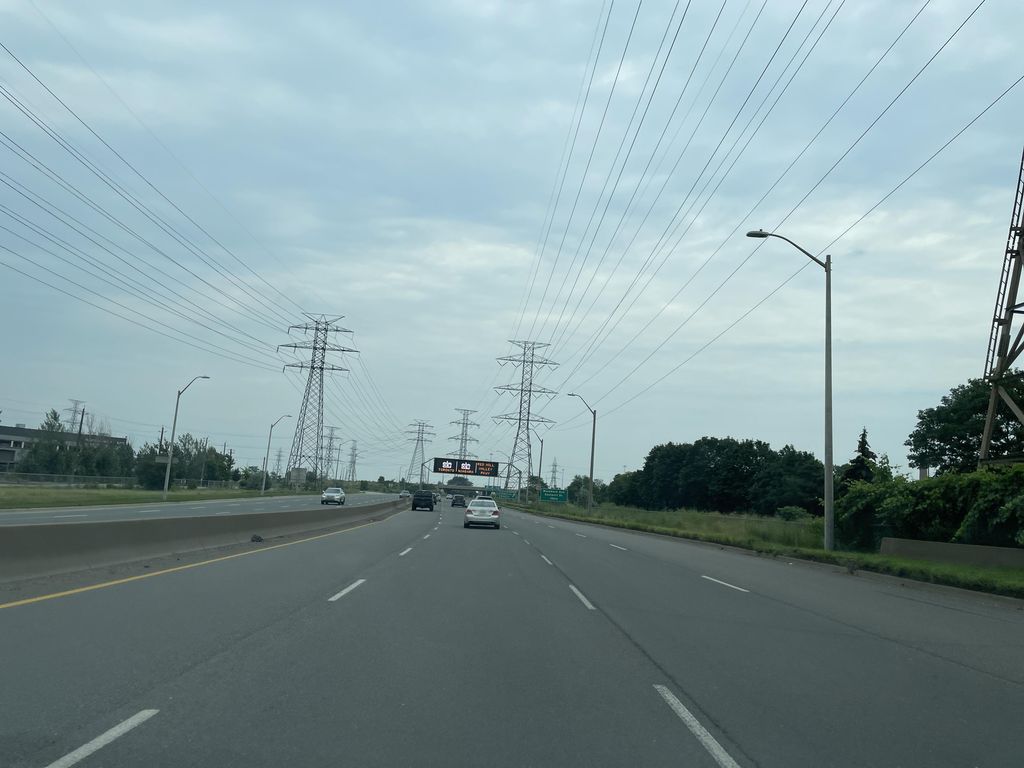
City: hamilton